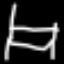
Label: bed